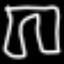
Label: pants